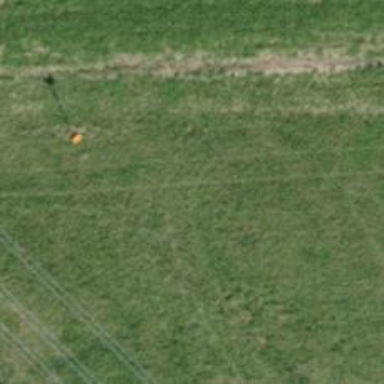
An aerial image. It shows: Pipeline marker.